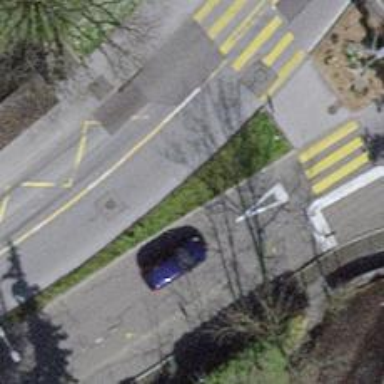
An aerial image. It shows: Public transport stop position.